Field crop: tomato
Growth stage: 2
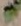
Species: solanum